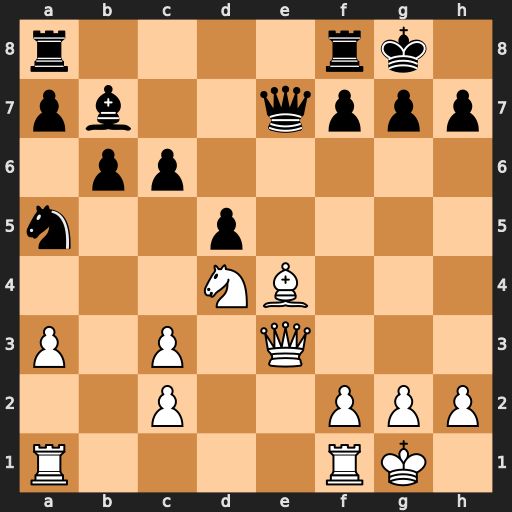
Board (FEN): r4rk1/pb2qppp/1pp5/n2p4/3NB3/P1P1Q3/2P2PPP/R4RK1
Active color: w
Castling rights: -
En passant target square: -
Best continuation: Bxh7+ Kxh7 Qxe7